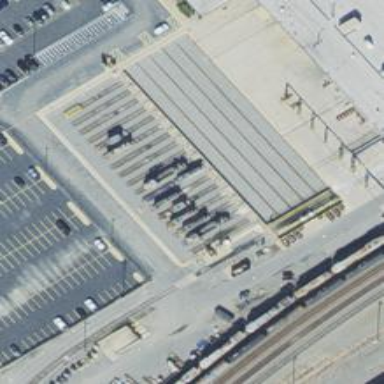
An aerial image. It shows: Railway yard in service.